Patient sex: M
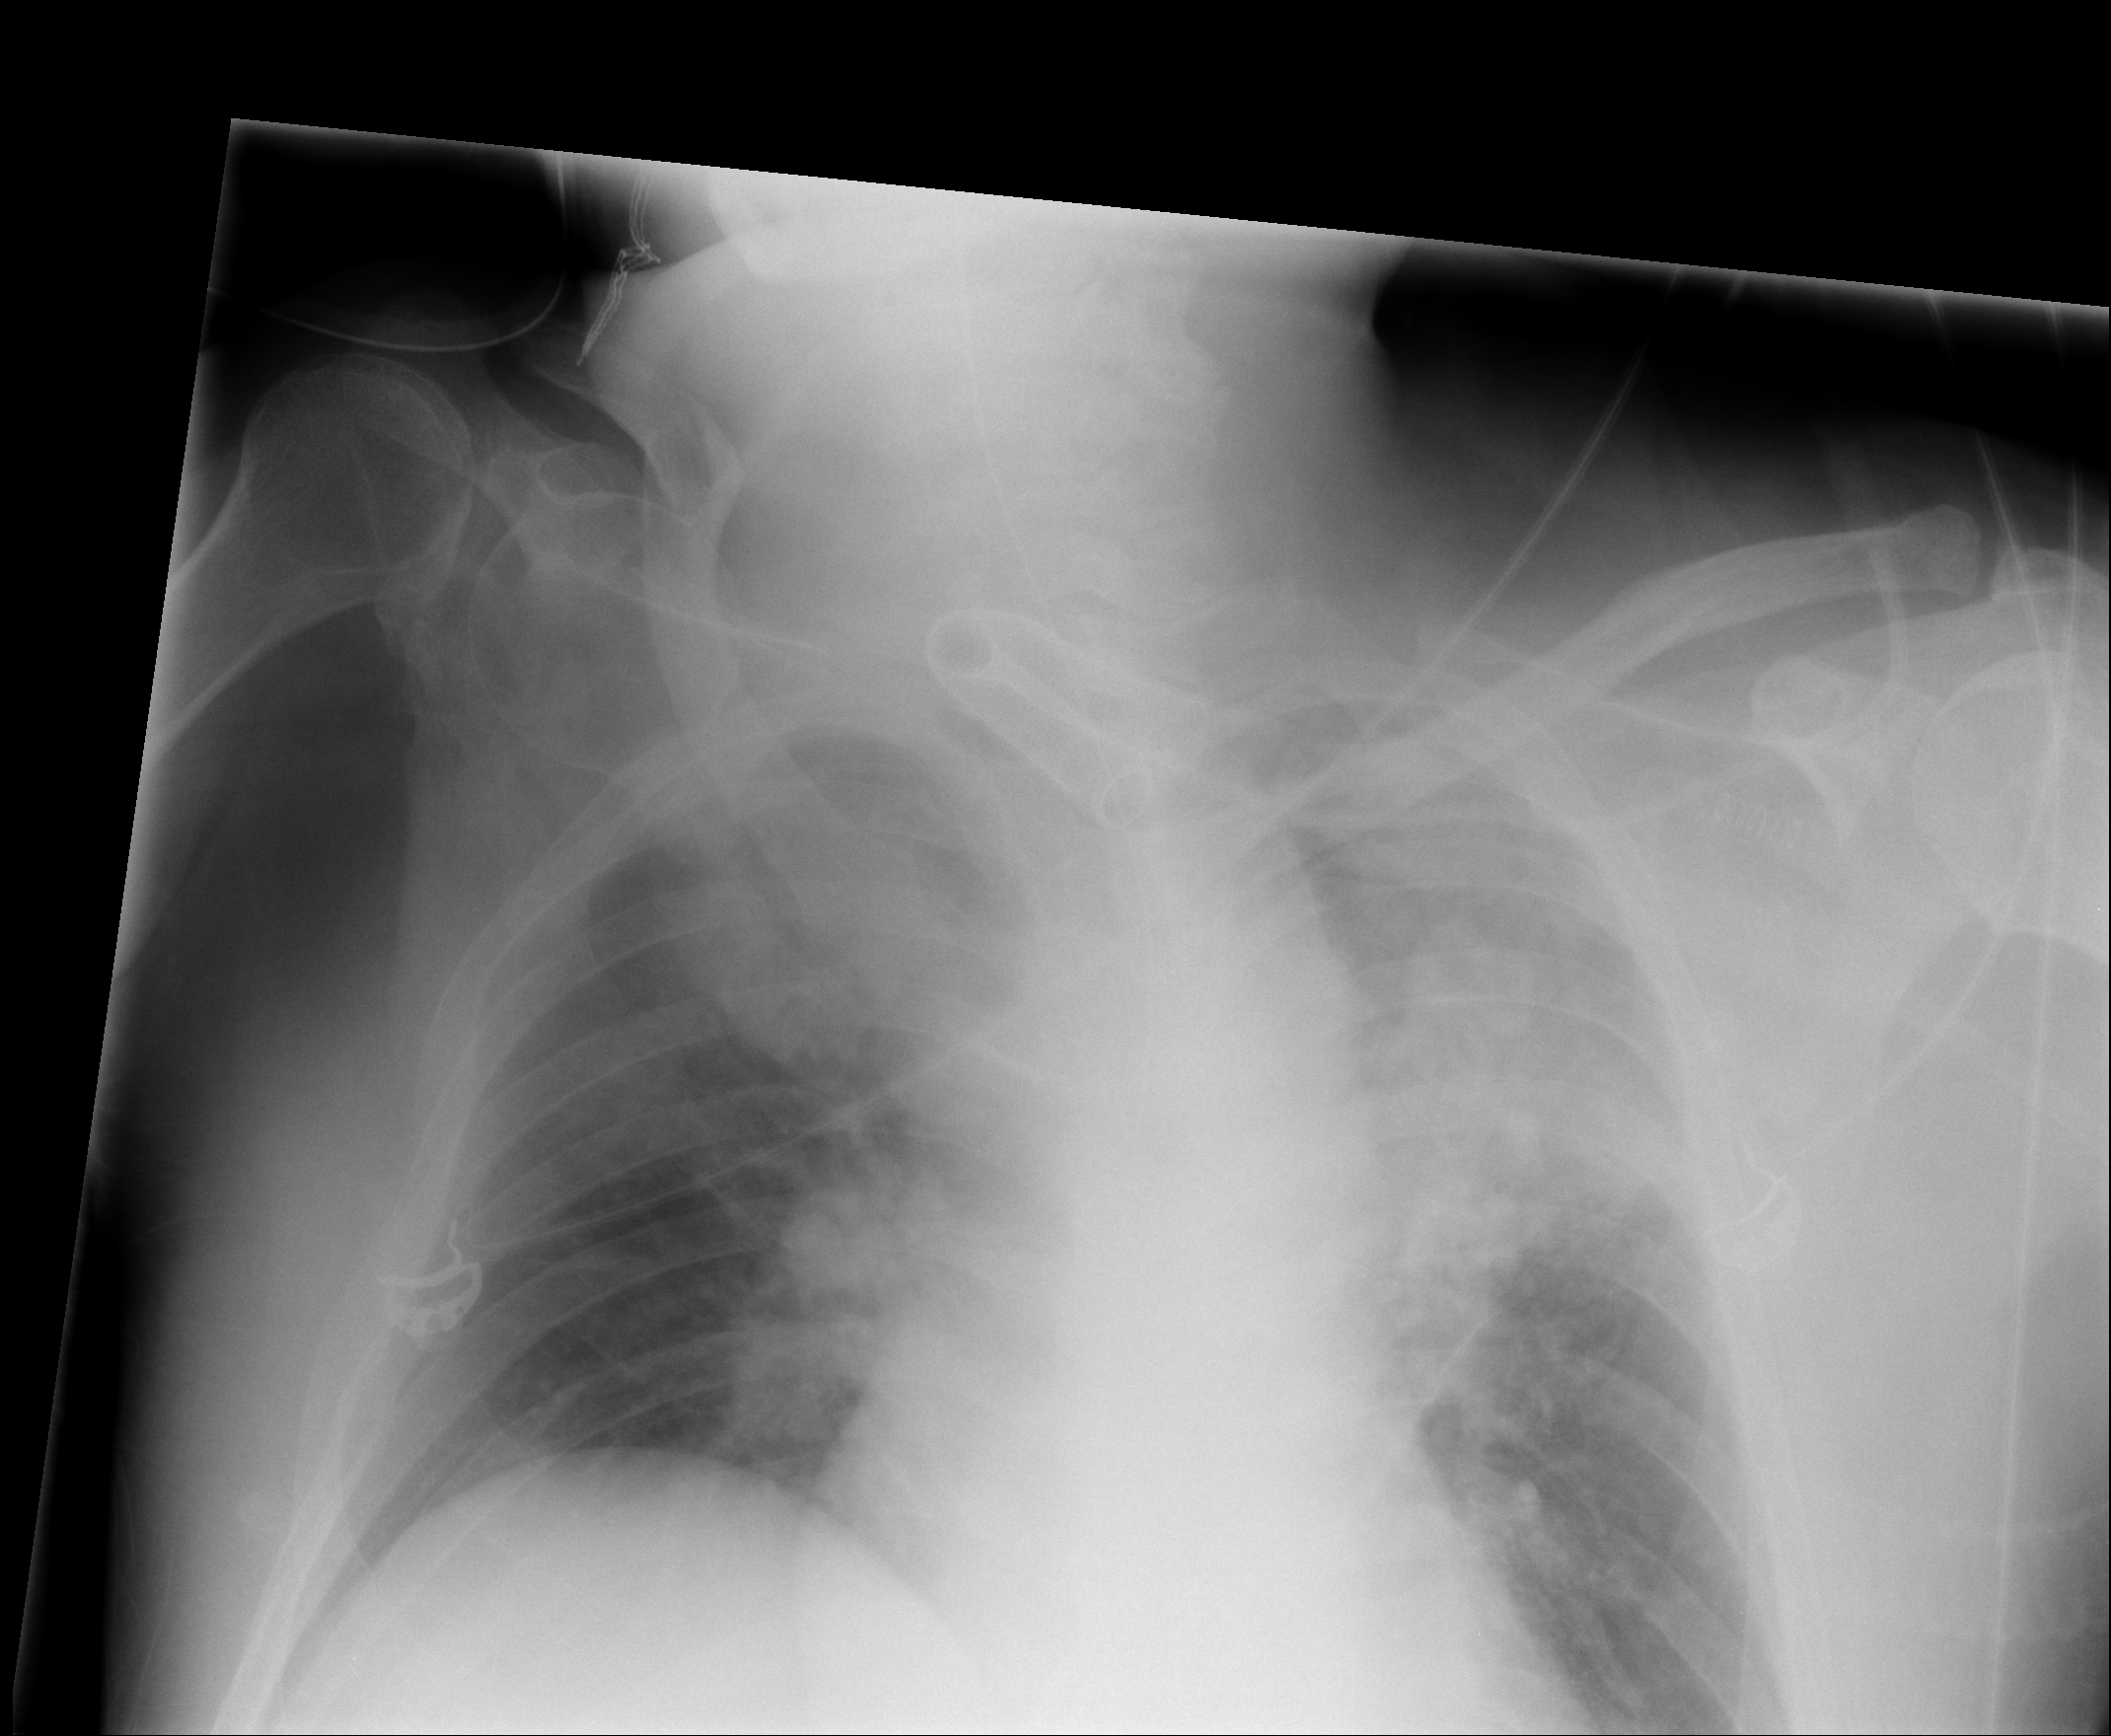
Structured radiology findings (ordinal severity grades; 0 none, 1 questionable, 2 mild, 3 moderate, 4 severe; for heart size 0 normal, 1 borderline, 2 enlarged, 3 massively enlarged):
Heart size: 0
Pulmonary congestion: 2
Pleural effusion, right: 0
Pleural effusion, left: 0
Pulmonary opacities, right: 2
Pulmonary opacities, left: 3
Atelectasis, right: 2
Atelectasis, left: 3